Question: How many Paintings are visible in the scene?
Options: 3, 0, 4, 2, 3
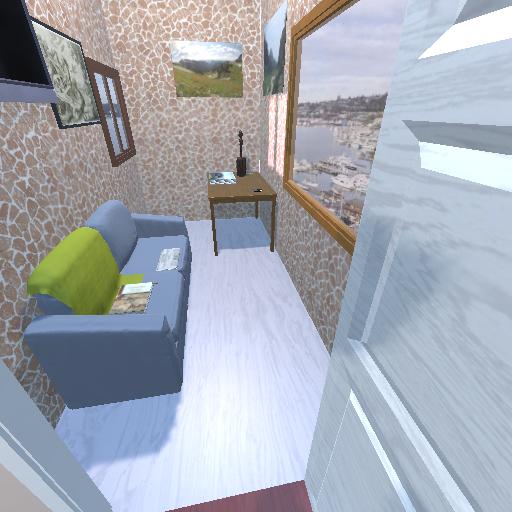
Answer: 3